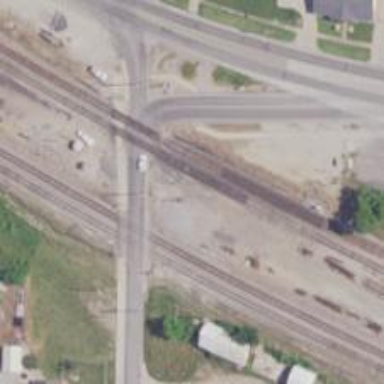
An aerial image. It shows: Railway siding with rails.